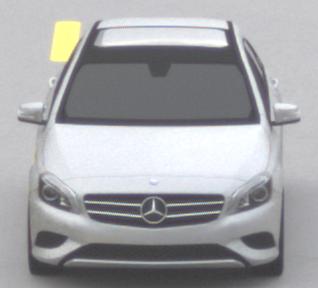
Make: Mercedes-Benz
Model: A 180
Detailed model: A-Class (176)
Model produced from: 2012/09
Model produced until: 2015/07
Doors: 5
Color: white
Road condition: dry road
Daytime: morning or afternoon
Contrast: low contrast